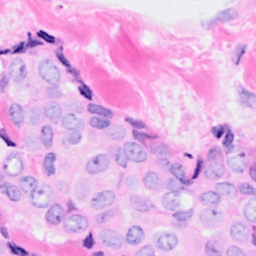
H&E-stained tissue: Breast